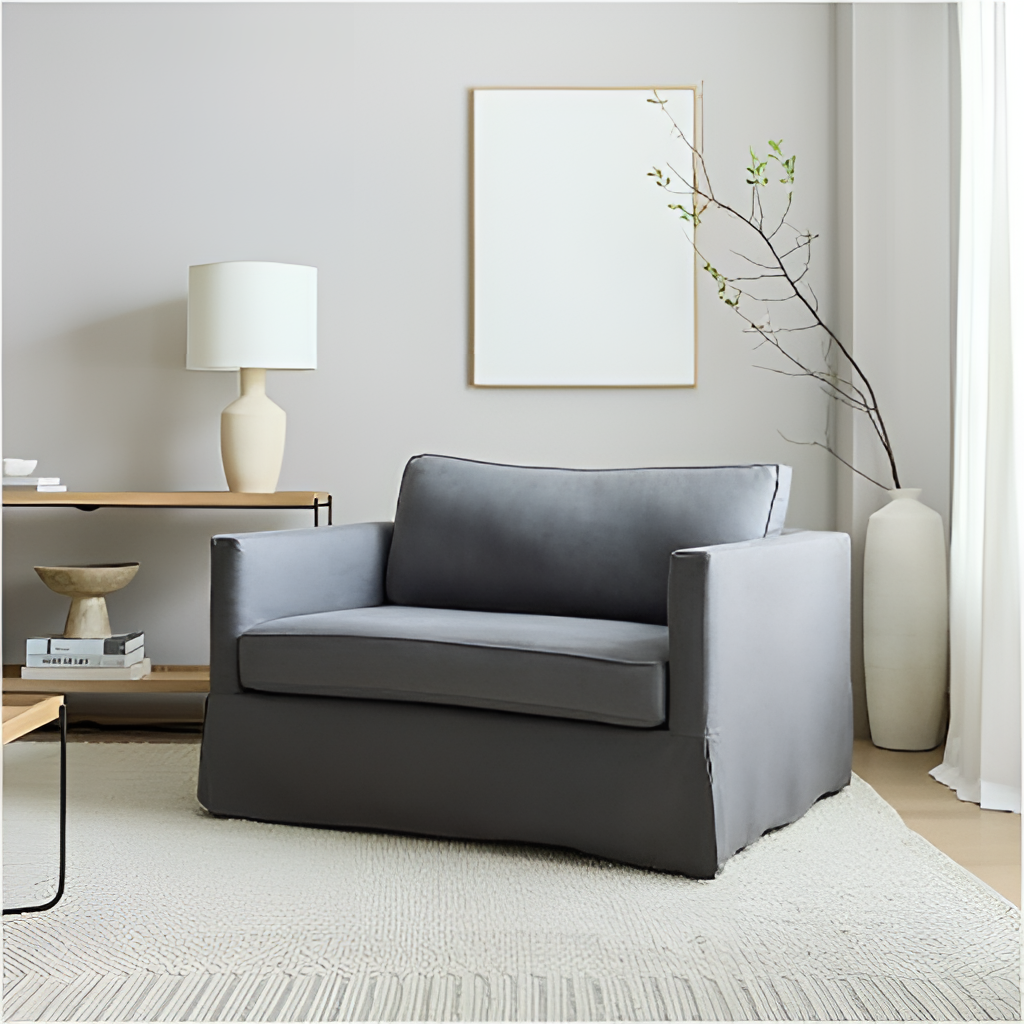
gray fabric armchair, living room, paint wallpaper, with solid pattern, modern, wood flooring, with plank pattern